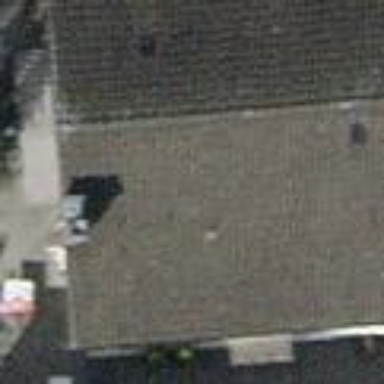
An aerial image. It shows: Restaurant building.